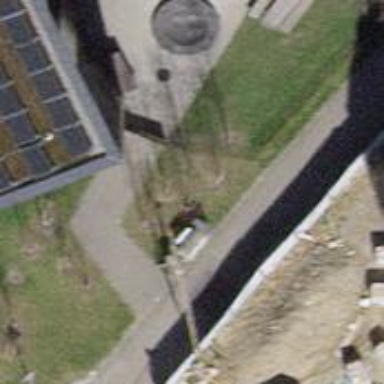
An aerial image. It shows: Power utility street cabinet.